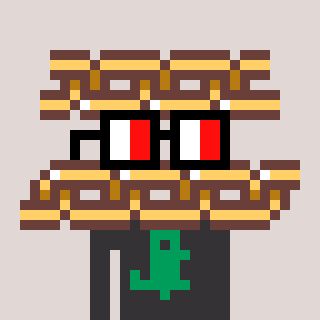
a pixel art character with square glasses with black frames and red eyes, a chain-shaped head and a grayscale-colored body on a warm background